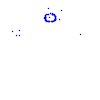
Particle: kaon